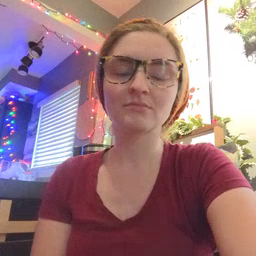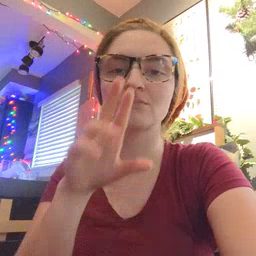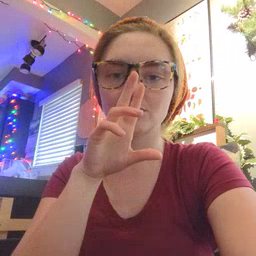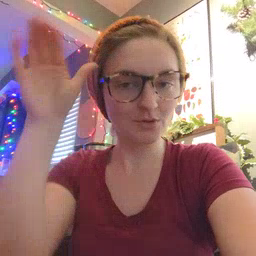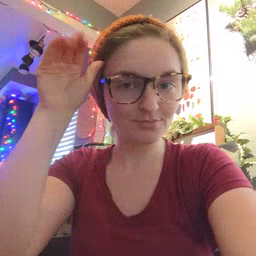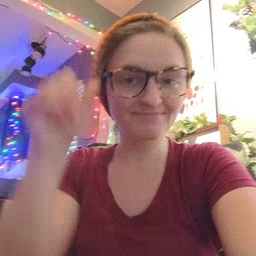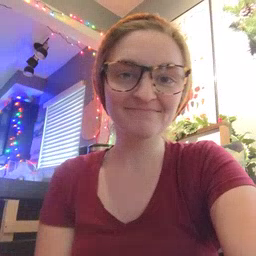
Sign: donkey